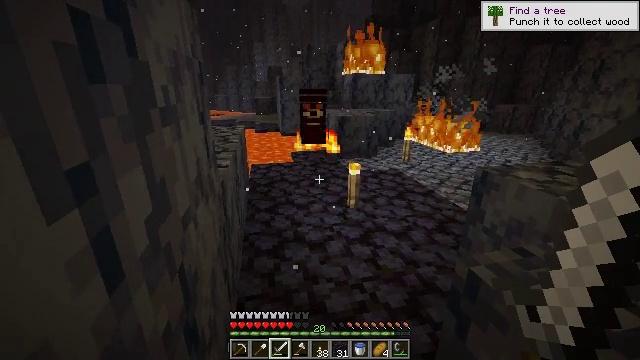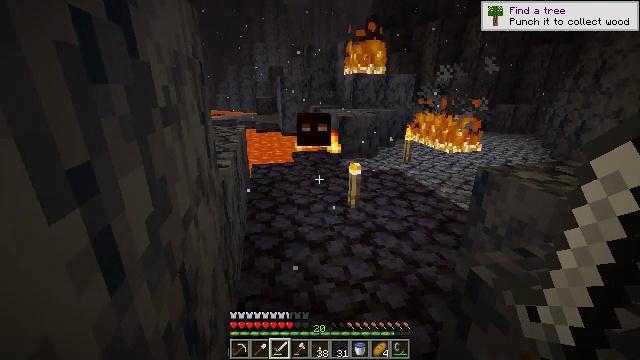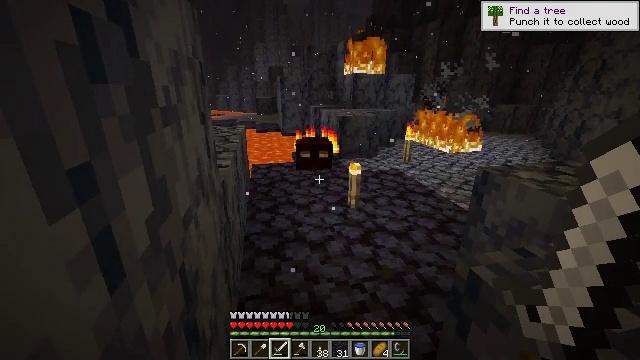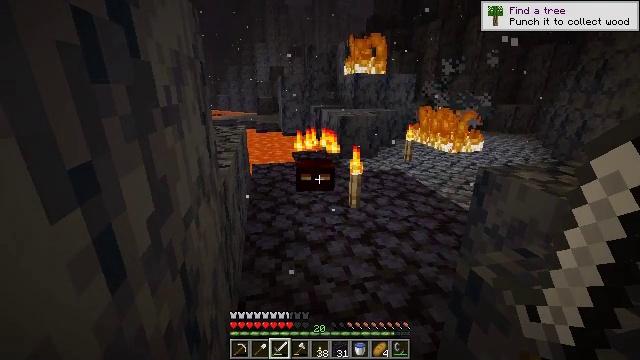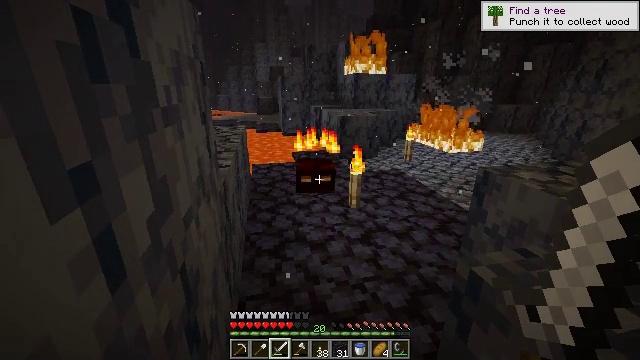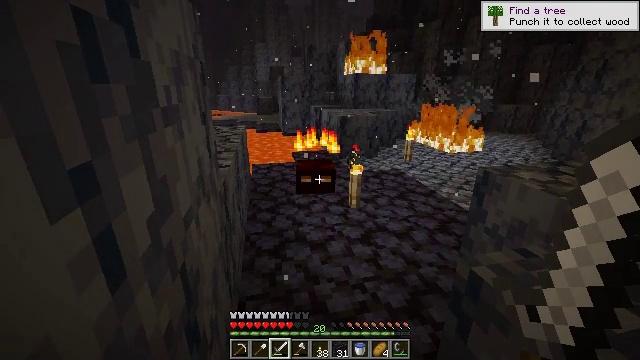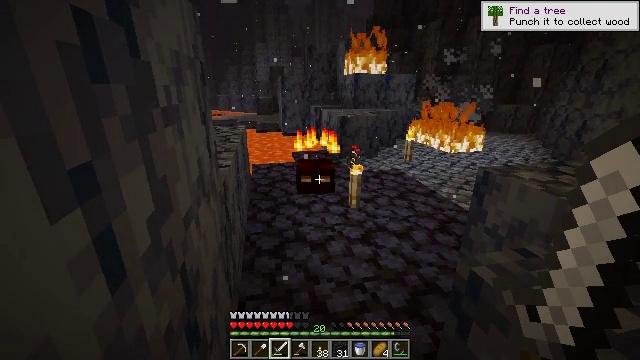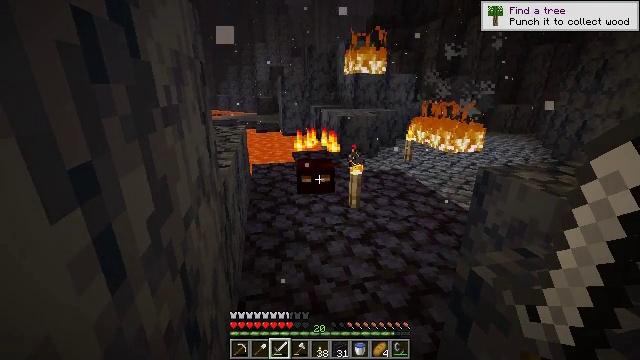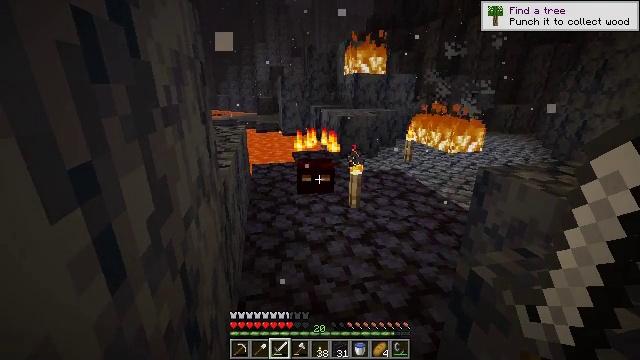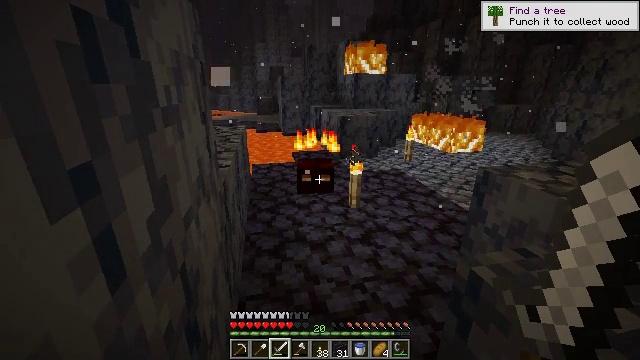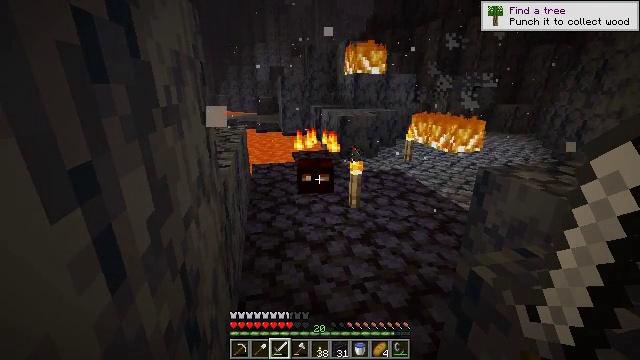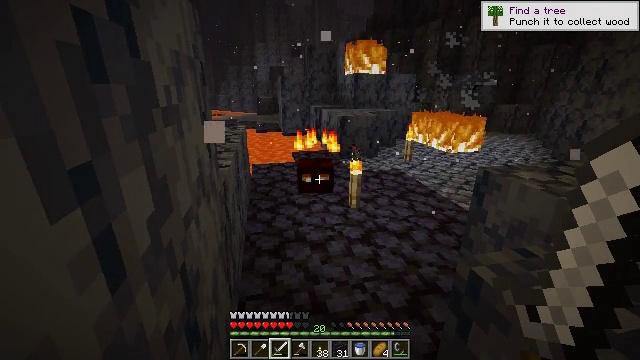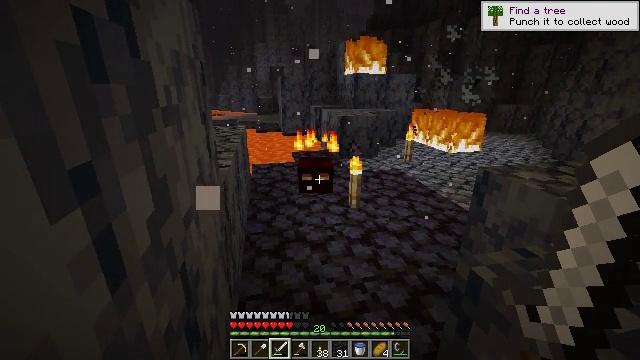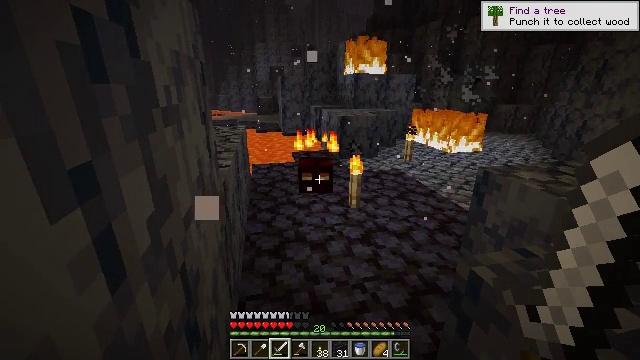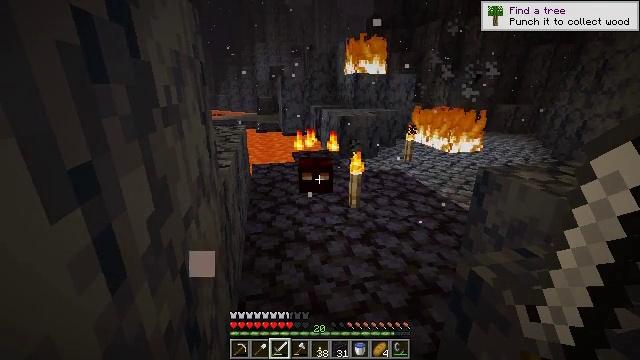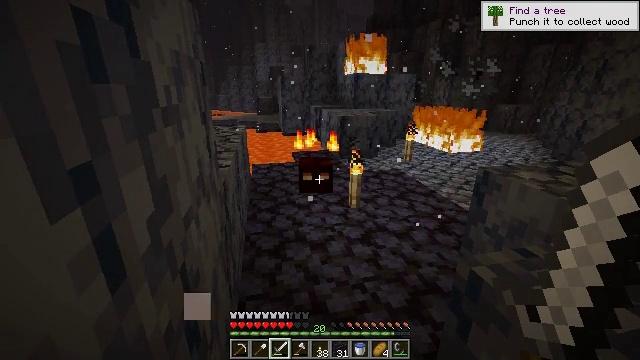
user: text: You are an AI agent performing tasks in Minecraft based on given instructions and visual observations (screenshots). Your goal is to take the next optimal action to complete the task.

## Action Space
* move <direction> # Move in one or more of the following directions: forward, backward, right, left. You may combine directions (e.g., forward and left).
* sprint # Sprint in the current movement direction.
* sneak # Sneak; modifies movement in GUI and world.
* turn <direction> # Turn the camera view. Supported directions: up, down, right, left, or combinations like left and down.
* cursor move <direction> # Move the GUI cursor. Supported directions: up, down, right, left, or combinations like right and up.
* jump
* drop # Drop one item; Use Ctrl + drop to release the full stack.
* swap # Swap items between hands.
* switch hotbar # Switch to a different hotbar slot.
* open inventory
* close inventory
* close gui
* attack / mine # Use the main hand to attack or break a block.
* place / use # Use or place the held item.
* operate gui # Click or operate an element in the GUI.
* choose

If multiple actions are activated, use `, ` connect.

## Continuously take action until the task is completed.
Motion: motion action
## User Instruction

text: Combat the magma cube.
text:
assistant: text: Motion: no_op
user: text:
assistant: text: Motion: no_op
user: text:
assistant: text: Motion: no_op
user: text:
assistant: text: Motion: no_op
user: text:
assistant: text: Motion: no_op
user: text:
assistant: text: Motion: no_op
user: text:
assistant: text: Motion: no_op
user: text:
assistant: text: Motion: no_op
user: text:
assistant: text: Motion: no_op
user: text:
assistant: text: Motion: no_op
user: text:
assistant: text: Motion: no_op
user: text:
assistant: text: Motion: no_op
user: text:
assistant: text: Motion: no_op
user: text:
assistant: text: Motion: no_op
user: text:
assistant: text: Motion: no_op
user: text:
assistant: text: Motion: no_op
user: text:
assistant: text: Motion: no_op
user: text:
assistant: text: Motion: no_op
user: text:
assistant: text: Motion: no_op
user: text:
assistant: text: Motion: no_op
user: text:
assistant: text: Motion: no_op
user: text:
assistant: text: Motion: no_op
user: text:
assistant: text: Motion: no_op
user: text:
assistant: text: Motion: no_op
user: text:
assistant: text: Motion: no_op
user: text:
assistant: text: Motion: no_op
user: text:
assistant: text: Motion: no_op
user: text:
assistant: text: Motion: no_op
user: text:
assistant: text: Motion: no_op
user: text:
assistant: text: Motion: no_op